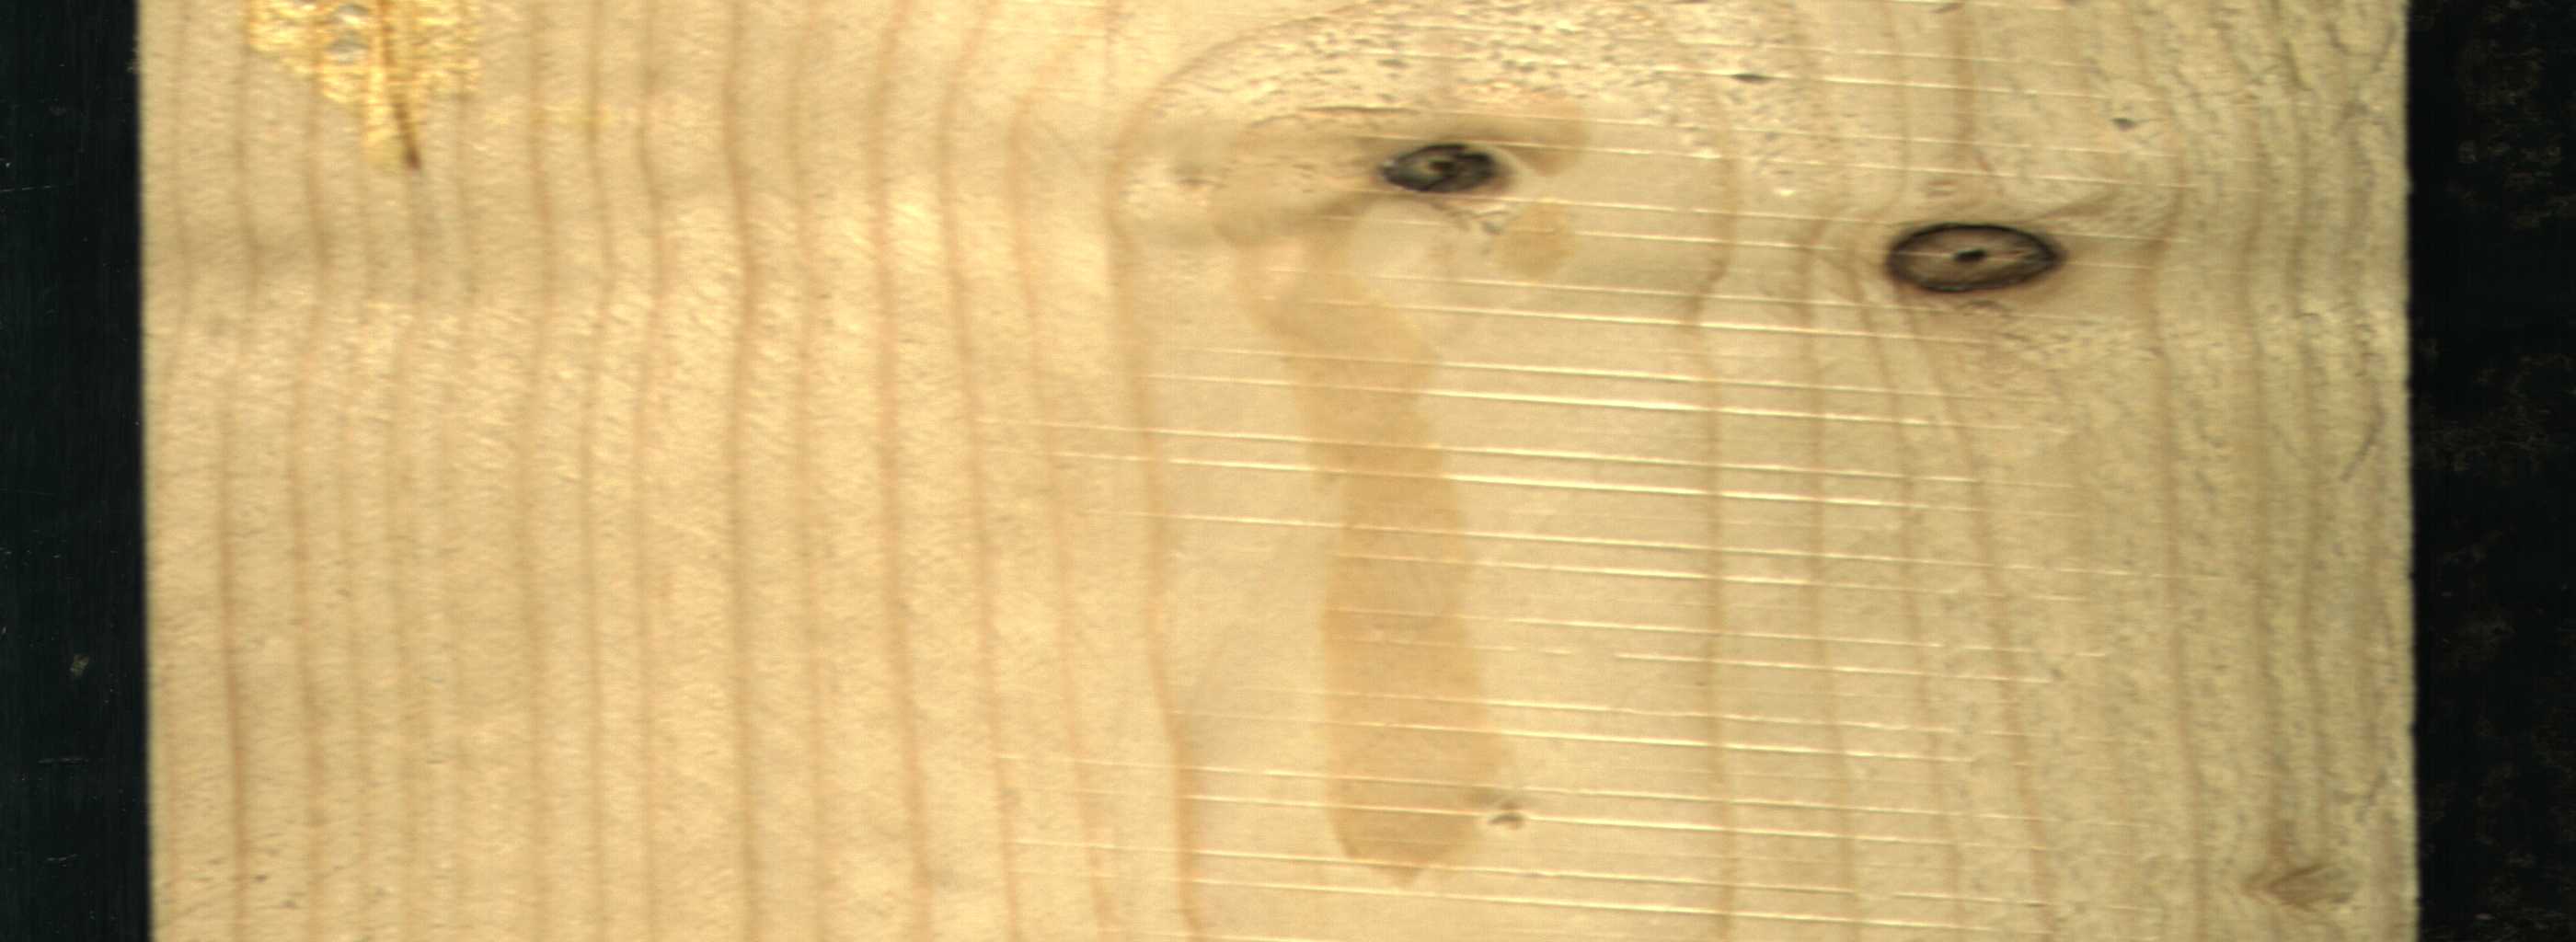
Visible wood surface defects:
resin
Dead_Knot
Dead_Knot